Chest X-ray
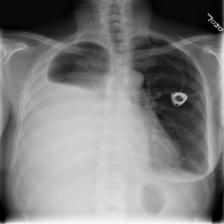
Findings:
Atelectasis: negative
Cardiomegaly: negative
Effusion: positive
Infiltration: negative
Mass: negative
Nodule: negative
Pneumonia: negative
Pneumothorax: positive
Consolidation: negative
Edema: negative
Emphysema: negative
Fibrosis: negative
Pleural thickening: negative
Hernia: negative